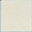
Piece: xx